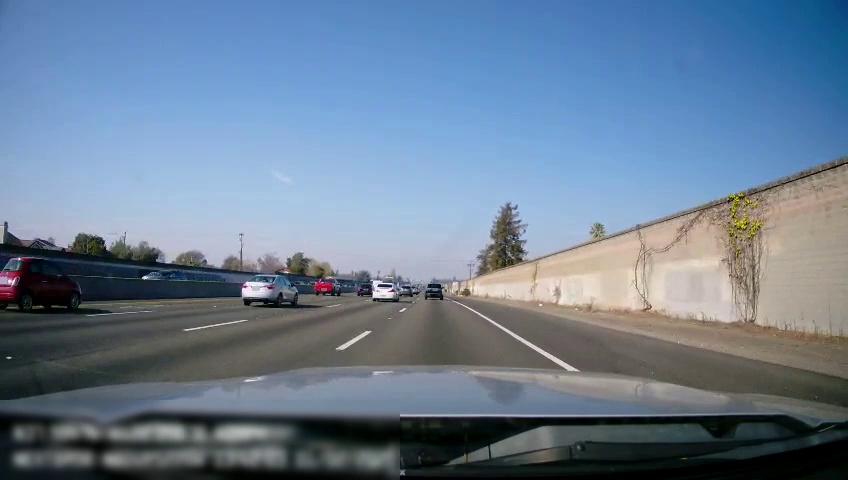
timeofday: Day
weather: Sunny
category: Drivable Space
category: Vehicles | SUV
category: Vehicles | SUV
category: Vehicles | Van
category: Vehicles | Car
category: Vehicles | Car
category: Vehicles | Truck
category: Vehicles | Car
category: Vehicles | Car
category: Lanes | Current Lane
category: Lanes | Current Lane
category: Lanes | Alternate Lane
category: Lanes | Alternate Lane
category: Lanes | Alternate Lane